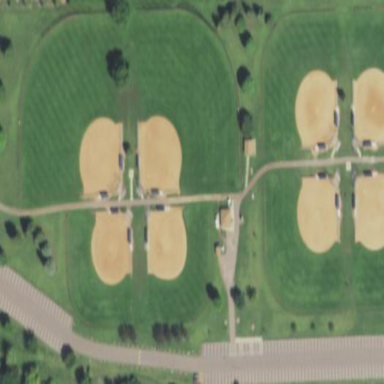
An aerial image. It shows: Baseball pitch for leisure land activities.